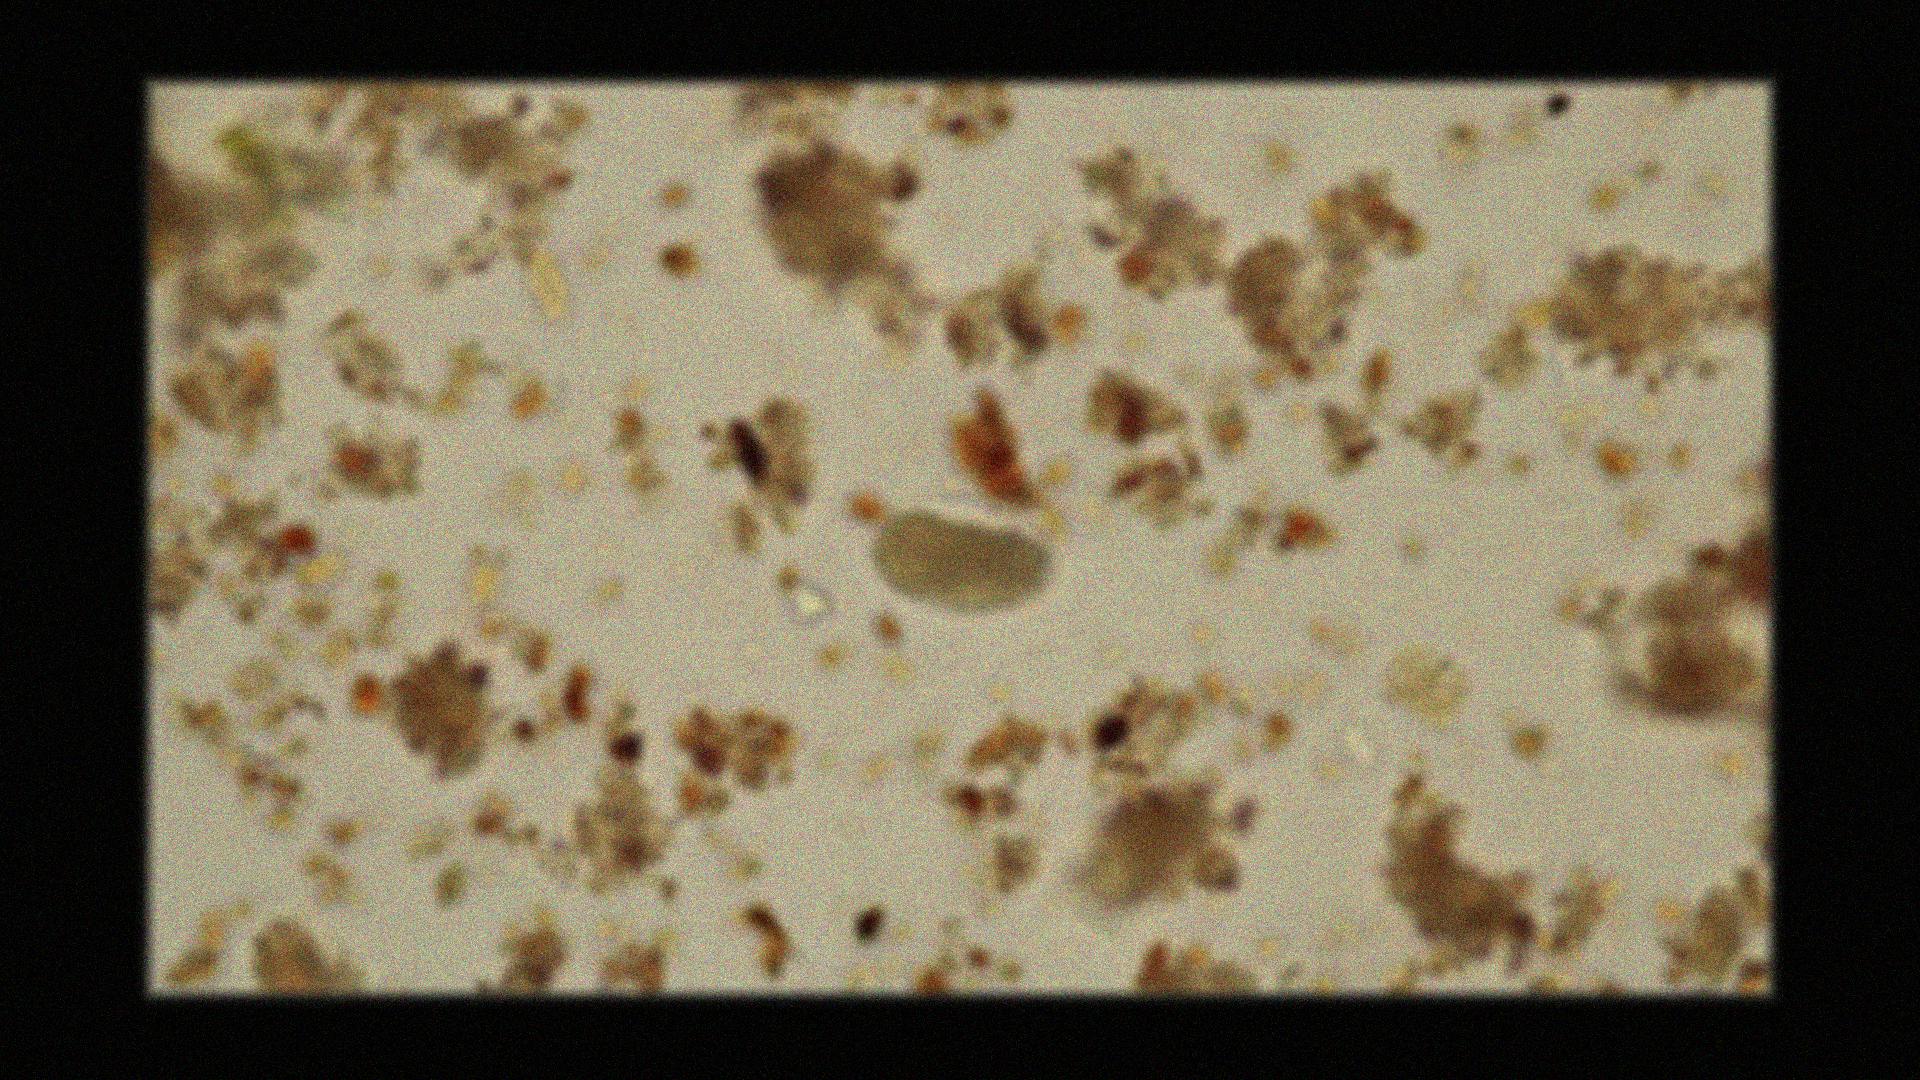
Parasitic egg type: Hookworm egg